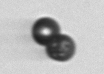
Label: bead